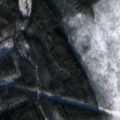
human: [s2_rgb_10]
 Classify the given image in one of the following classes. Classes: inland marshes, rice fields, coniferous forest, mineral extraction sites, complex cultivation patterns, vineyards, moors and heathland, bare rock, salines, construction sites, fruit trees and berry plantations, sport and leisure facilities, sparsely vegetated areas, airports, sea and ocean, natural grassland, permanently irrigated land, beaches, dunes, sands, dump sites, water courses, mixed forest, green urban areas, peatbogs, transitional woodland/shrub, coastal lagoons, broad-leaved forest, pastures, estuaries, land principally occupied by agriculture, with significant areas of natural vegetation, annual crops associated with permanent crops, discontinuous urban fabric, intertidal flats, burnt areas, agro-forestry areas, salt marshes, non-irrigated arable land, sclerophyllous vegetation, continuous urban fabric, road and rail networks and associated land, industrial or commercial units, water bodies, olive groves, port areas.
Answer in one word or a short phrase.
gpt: coniferous forest, mixed forest, peatbogs